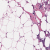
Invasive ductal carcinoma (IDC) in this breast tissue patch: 1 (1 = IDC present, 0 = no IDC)